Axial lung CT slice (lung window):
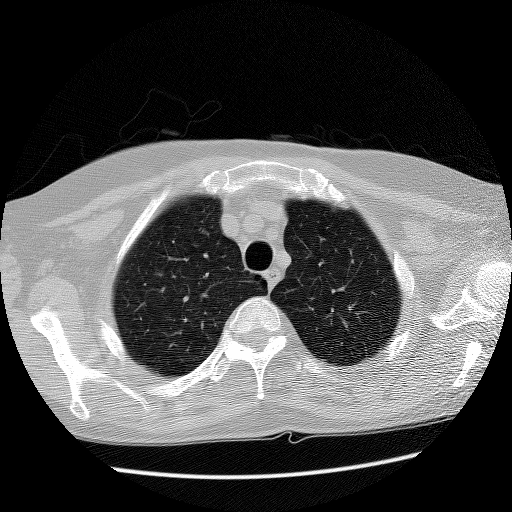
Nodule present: no